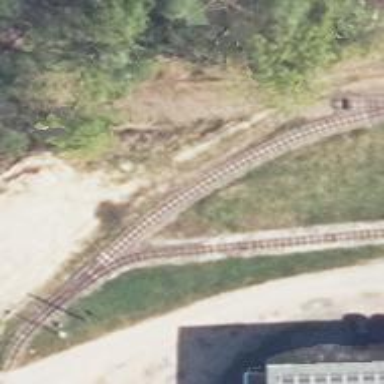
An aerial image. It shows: Preserved railway line with rails.